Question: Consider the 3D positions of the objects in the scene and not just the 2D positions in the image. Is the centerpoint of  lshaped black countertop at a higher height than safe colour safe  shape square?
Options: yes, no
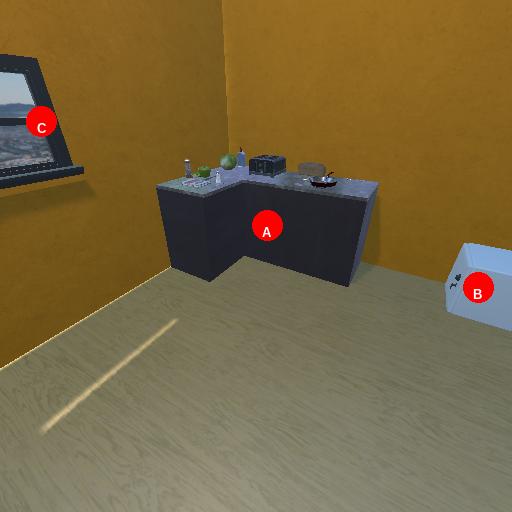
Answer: yes